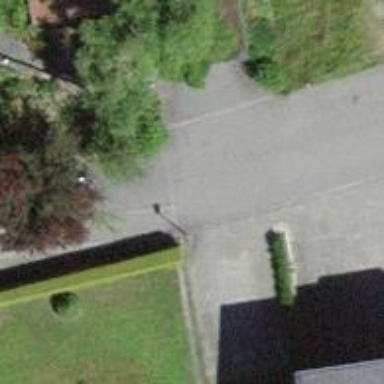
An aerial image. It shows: Paved footway.